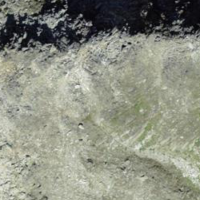
EUNIS habitat code: 48
Species observed at this site:
Pyrrhocorax graculus
Prunella collaris
Corvus corax